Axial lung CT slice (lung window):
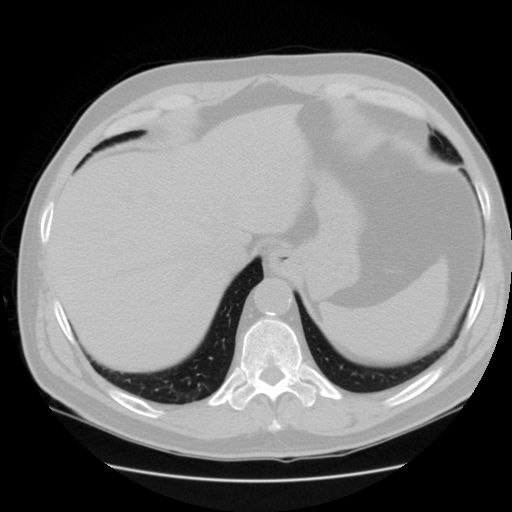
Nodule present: no